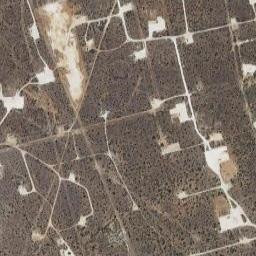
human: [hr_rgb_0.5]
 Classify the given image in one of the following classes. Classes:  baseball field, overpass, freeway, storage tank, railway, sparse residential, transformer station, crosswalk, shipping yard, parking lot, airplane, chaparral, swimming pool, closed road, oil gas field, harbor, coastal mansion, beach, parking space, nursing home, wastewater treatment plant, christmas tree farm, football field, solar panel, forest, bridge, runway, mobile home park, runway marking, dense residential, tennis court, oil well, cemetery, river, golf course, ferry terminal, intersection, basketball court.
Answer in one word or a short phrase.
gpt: oil gas field